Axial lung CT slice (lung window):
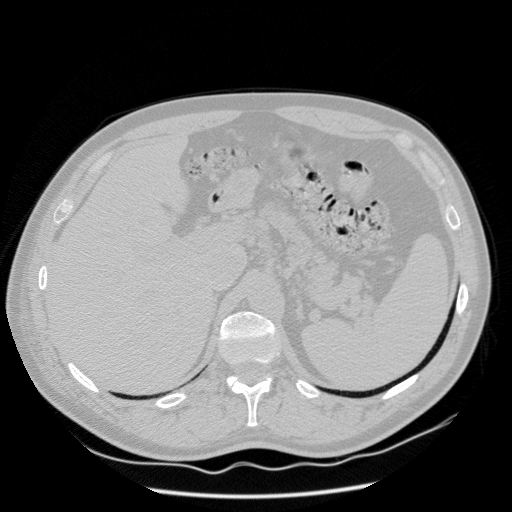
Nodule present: no